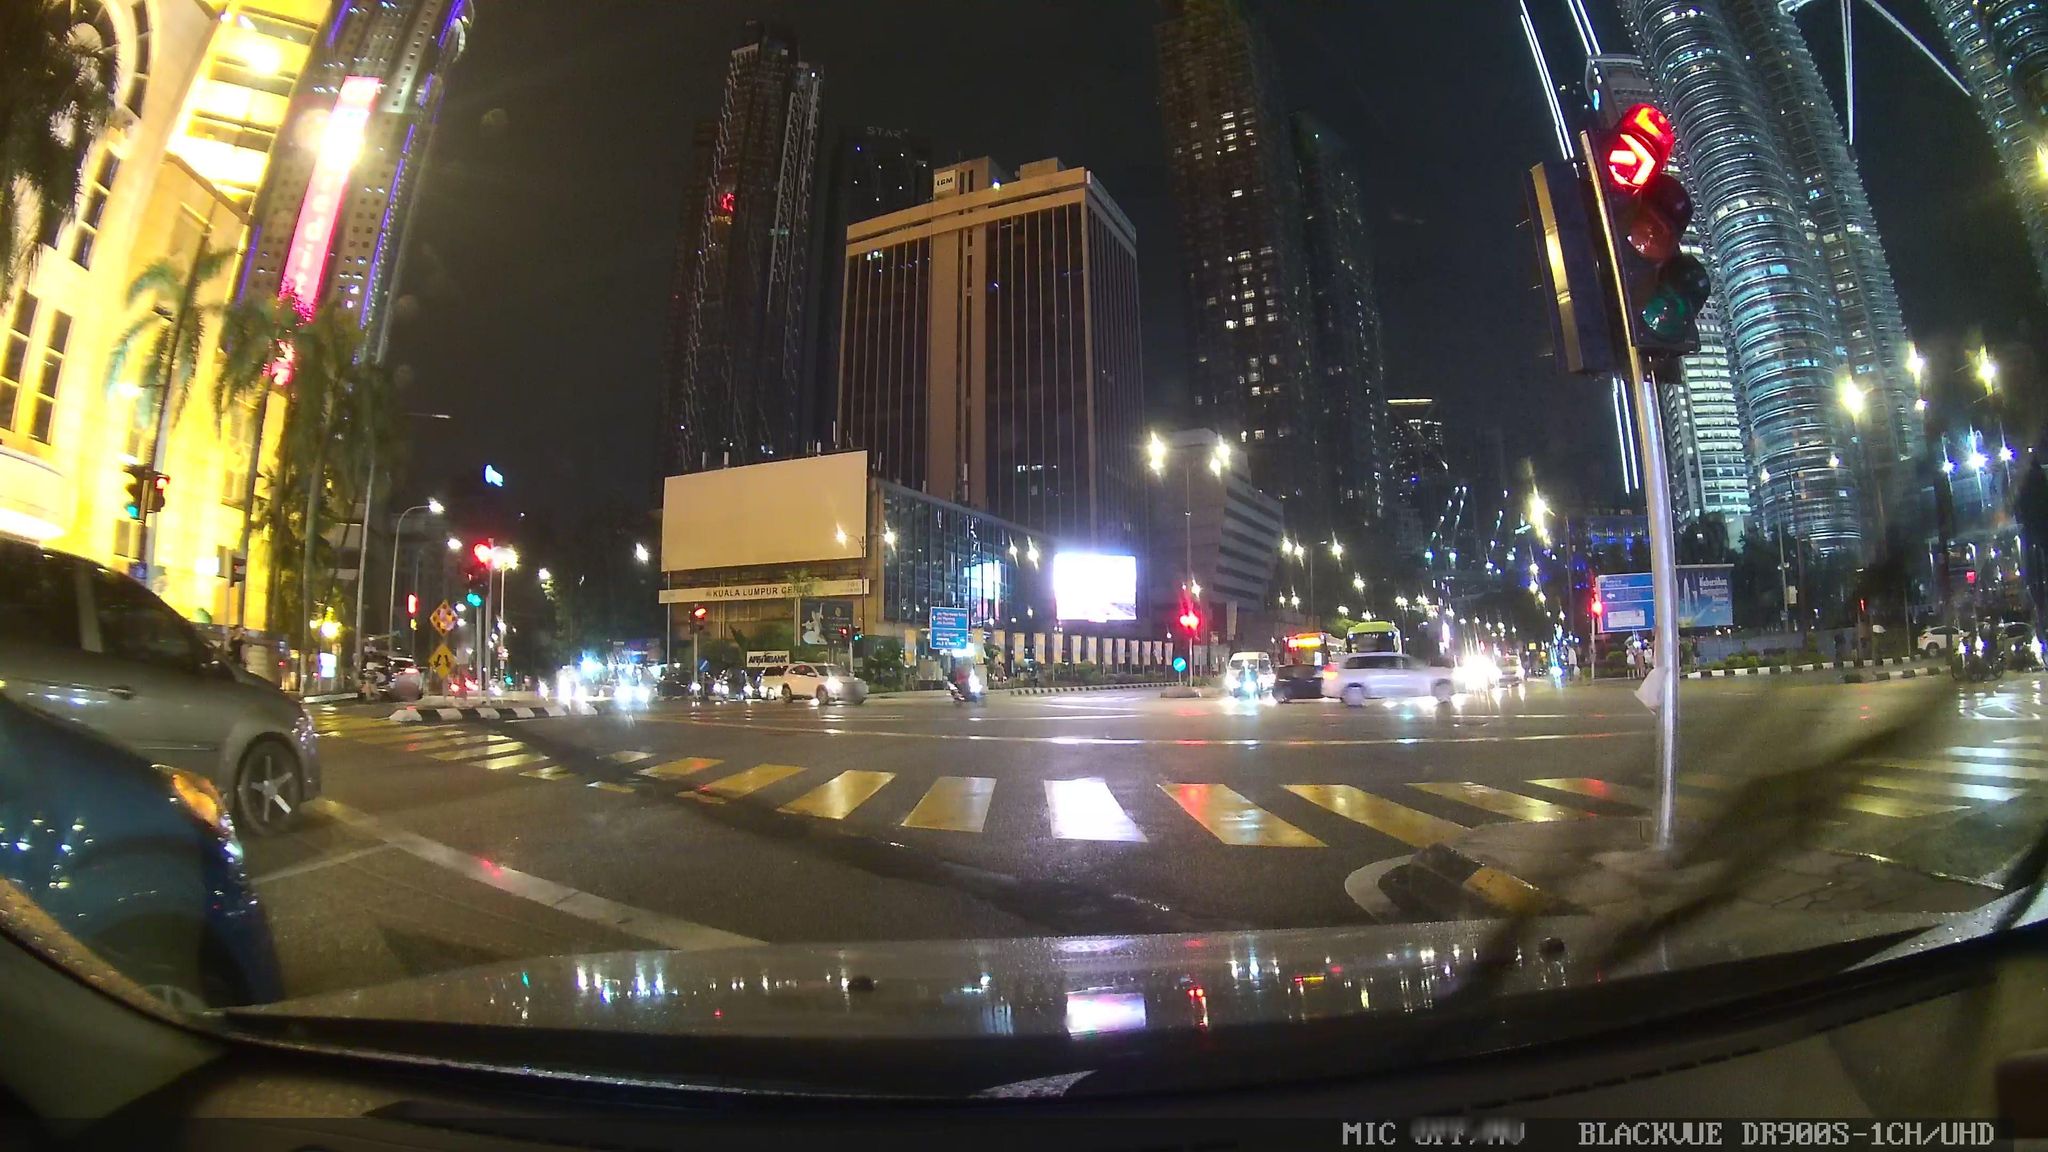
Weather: clear
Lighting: night
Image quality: slightly poor
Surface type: driving surface
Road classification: motorway_link, service
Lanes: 4, 2, 1
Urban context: urban centre
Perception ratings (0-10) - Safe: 1.28, Lively: 8.98, Beautiful: 1.22, Boring: 2.72, Depressing: 5.29, Wealthy: 5.15